Current action and preconditions to check: trajectory_clear

Your task: For each precondition in the list above, predict whether it will hold at this action.

Consider the current scene as observed from the mobile robot's camera, and analyze the predicted future states of all dynamic agents (e.g., people, animals, vehicles, or any moving entities) within the NEXT SECOND.

IMPORTANT: Only answer "very likely" if you are absolutely certain—based on strong, clear evidence—that a dynamic agent will violate the precondition in the predicted future state. Do NOT answer "very likely" for unlikely, ambiguous, or low-probability risks.

Ask yourself for each precondition: Is there a high probability, with clear and convincing evidence, that the predicted future states of any dynamic agent will interfere with the predicted future state of the currently executing action within the NEXT SECOND, causing that precondition to fail?

Assess the risk level based on these predictions. Use "likely" or "very likely" if motions create a clear risk of interference.

Use "neutral" or "improbable" if agents are nearby but their predicted paths are clearly diverging or non-conflicting.

Failure Risk Categories: "very improbable", "improbable", "neutral", "likely", "very likely"

Answer Format: Output ONLY the probability_of_failure value from these categories: "very improbable", "improbable", "neutral", "likely", "very likely"

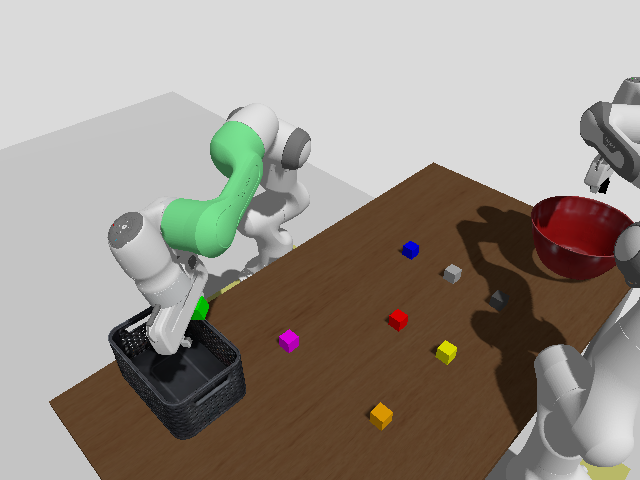

Answer: very improbable